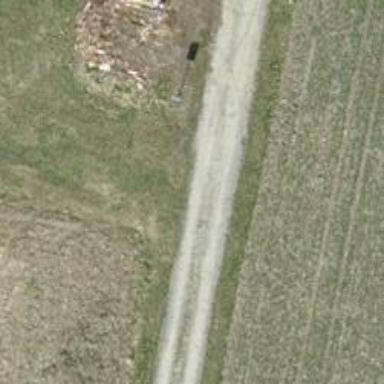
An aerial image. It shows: Compacted track road with grade3 tracktype.